The plot is a Morlet-wavelet scalogram of a rotor-rig vibration measurement. Based on the visible evidence, which rotor condition applies: normal, misalignment, unbalance, looseness?
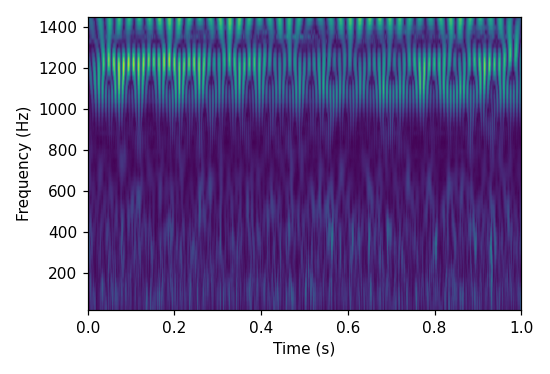
Answer: looseness